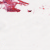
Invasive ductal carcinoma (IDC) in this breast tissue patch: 0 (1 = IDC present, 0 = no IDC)